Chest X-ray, AP view. Patient: 45 years old, sex F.
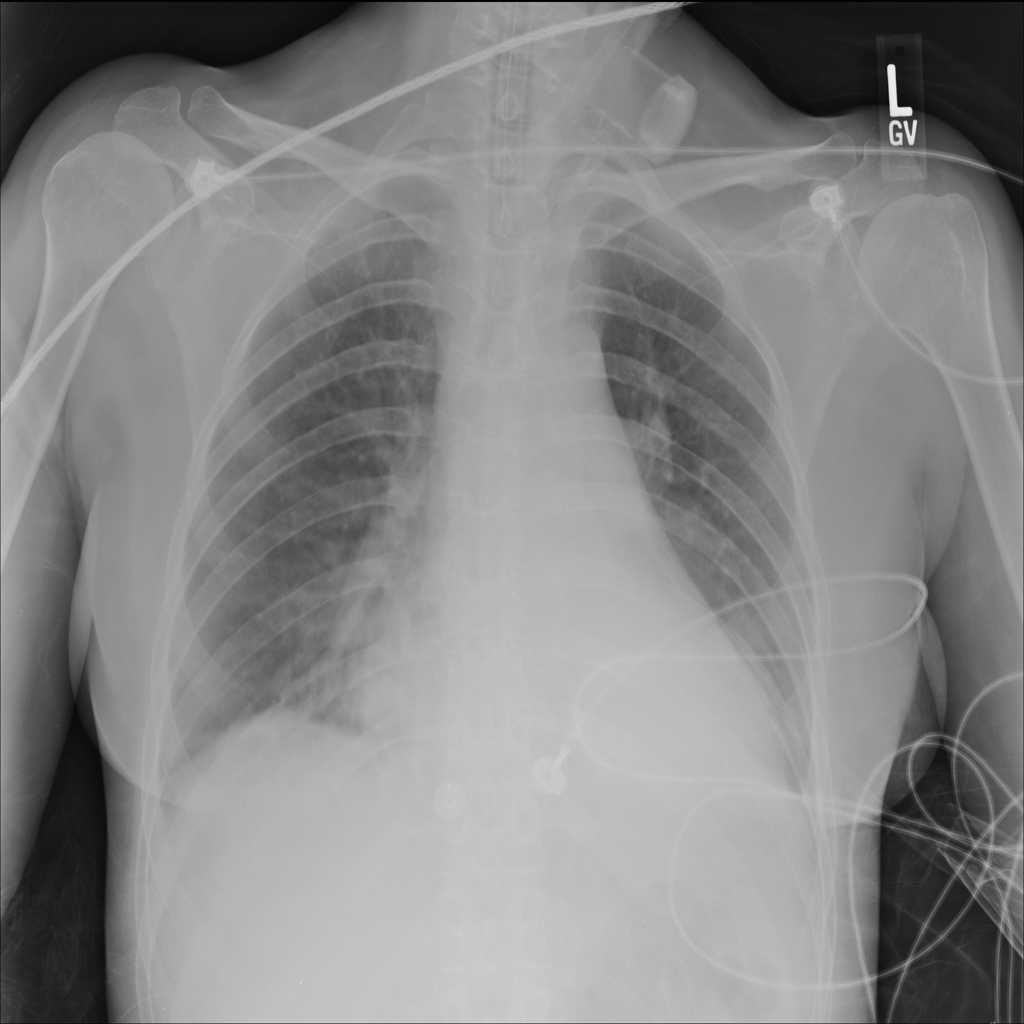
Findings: Atelectasis, Consolidation, Pneumonia